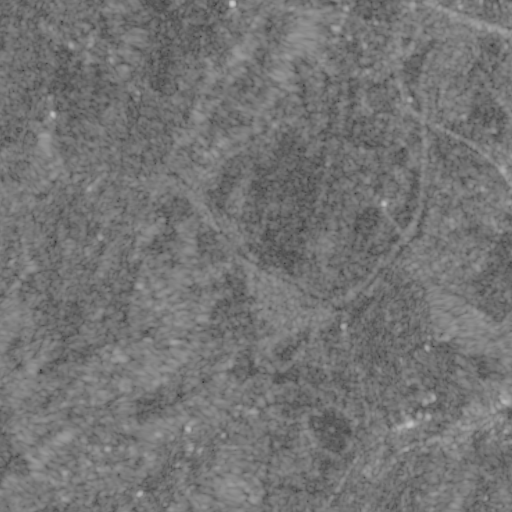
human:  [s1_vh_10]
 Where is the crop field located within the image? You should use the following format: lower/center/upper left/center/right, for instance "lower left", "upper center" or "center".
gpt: The crop field is located in the upper right of the image.
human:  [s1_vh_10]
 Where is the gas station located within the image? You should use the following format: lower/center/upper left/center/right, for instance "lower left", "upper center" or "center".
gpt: The gas station is located in the upper right of the image.
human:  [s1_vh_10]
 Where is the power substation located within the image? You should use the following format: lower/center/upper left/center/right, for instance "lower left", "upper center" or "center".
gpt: The power substation is located in the upper right of the image.
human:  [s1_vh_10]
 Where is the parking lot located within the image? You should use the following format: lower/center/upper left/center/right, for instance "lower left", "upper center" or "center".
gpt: There is no parking lot in the image.

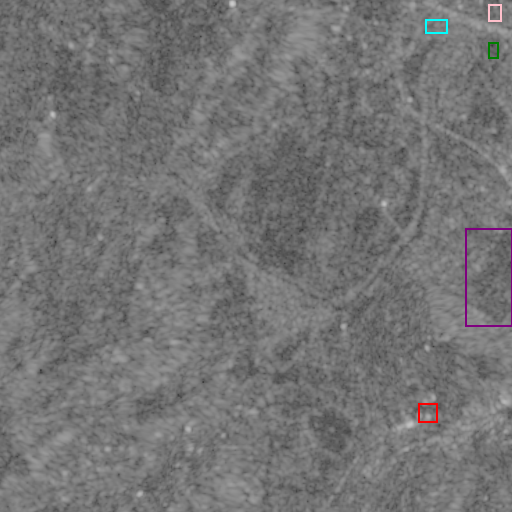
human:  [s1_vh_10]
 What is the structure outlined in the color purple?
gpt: The structure outlined in purple is a crop field.
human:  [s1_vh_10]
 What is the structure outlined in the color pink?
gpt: The structure outlined in pink is a gas station.
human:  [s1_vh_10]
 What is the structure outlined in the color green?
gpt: The structure outlined in green is a park.
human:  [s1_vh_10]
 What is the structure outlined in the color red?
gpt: The structure outlined in red is a parking lot.
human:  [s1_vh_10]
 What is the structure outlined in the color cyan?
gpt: The structure outlined in cyan is a power substation.
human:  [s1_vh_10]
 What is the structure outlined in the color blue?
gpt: There is no blue outline.